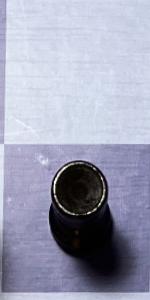
Label: Rook_Black